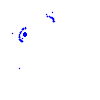
Particle: pion